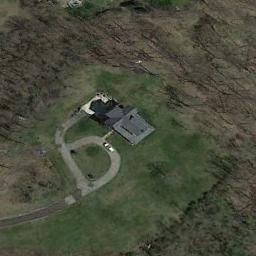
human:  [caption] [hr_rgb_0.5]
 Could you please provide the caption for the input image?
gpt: There are circular swimming pools beside this house .

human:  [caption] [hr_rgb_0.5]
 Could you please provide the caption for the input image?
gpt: The sparse residential is on the grass next to some trees and bare land .

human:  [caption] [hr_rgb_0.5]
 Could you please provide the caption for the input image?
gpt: There are many trees beside the sparse residential .

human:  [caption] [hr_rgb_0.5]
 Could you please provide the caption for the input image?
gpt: In a sparse residential area there is a house and many withered trees .

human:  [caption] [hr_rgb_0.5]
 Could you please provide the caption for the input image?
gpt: A sparse residential area with many withered trees and a black building .